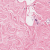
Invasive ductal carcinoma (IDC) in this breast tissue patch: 0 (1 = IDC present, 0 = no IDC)